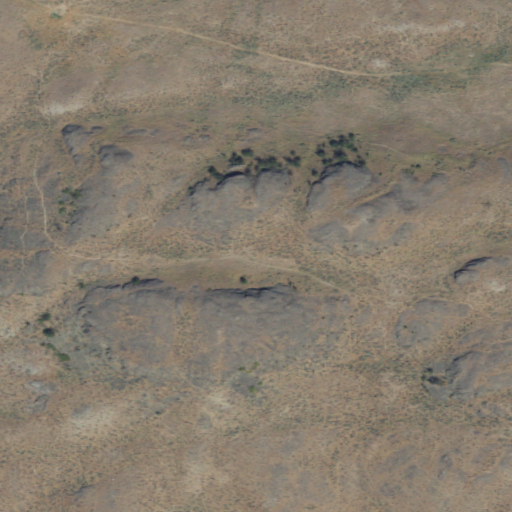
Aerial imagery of mountain in Washington named Duffys Mountain containing only shrub